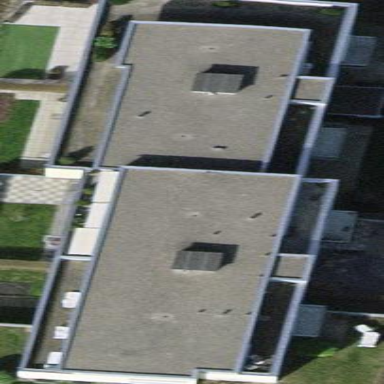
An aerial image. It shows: Building with apartments and flat roof.